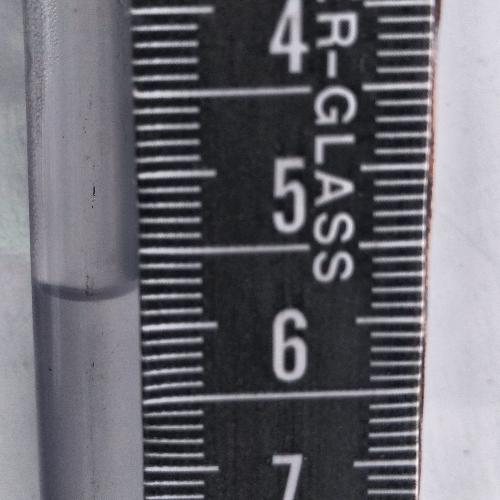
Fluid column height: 5.8 cm